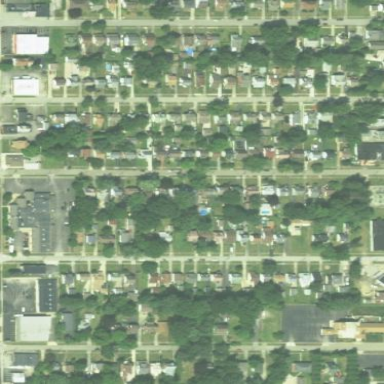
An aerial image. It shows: Neighborhood.